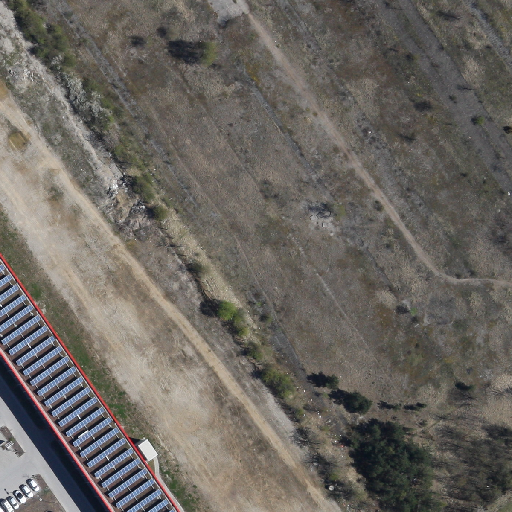
Referring expression: impervious surface